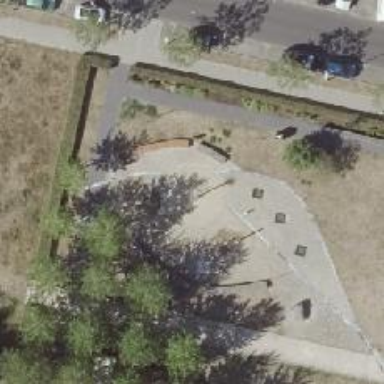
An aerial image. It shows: Playground with splash pad.